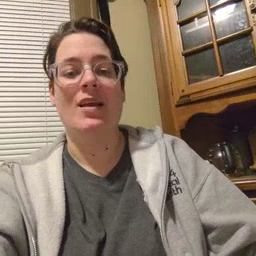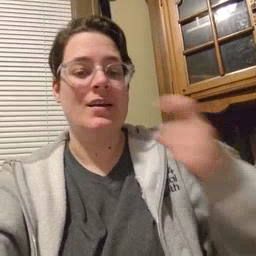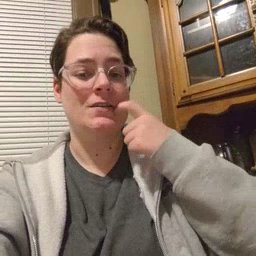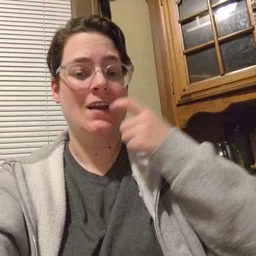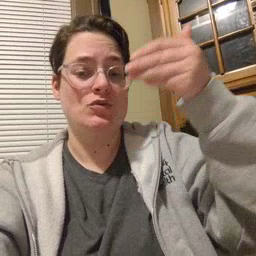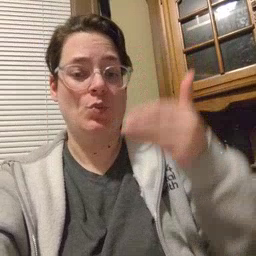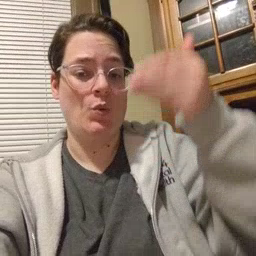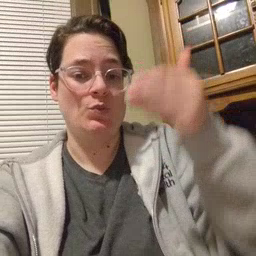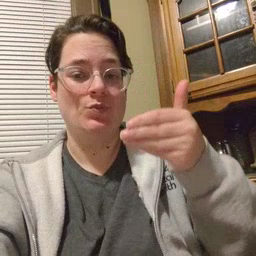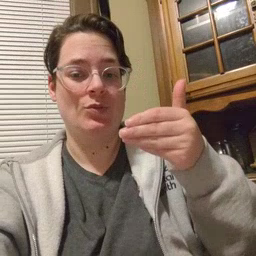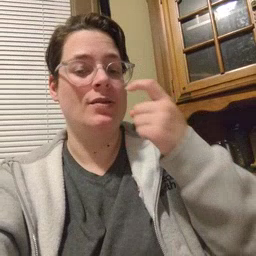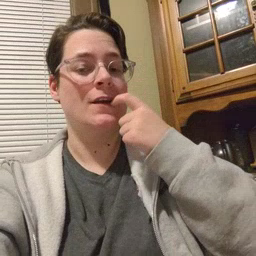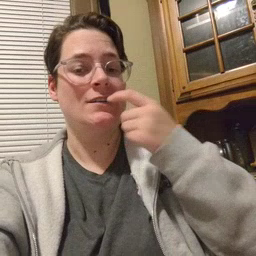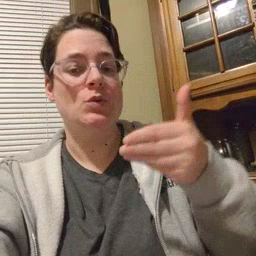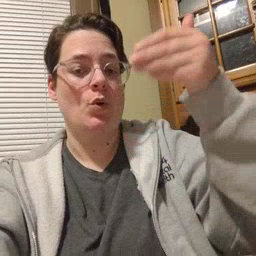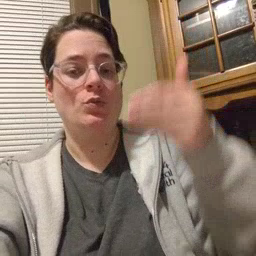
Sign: glasswindow